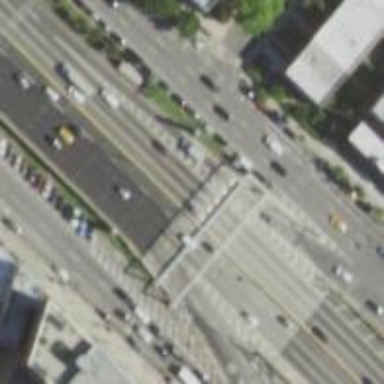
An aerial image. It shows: Toll gantry on the road.